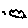
Label: cloud